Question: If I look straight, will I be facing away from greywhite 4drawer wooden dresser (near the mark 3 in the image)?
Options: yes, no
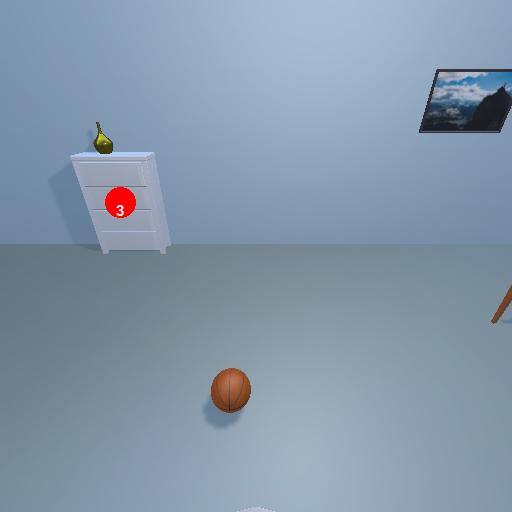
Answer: yes